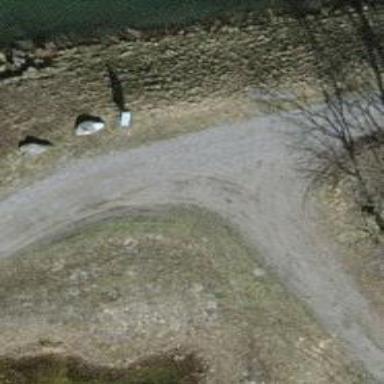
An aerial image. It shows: Track with grade2 pebblestone surface.